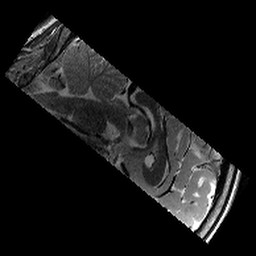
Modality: T2w
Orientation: sagittal
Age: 13
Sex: male
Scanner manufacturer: siemens
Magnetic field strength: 3 T
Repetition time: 8.46 s
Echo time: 0.067 s